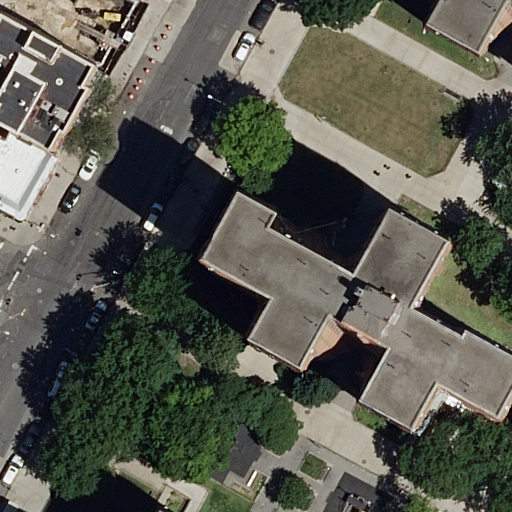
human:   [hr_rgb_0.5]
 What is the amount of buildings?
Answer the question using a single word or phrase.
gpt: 5

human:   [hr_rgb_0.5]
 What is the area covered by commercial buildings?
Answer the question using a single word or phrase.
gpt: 0m2

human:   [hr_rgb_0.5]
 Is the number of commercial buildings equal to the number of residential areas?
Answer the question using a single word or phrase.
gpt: no

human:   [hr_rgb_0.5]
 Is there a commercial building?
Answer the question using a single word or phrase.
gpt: no

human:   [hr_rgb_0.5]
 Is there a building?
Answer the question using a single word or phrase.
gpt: yes

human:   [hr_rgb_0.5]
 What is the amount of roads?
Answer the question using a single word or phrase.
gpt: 8

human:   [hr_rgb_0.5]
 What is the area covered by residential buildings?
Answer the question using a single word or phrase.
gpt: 2985m2

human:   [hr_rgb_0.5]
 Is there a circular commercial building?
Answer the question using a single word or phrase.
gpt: no

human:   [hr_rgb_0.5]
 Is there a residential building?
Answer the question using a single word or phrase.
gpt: yes

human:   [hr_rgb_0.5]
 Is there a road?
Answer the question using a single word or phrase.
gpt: yes

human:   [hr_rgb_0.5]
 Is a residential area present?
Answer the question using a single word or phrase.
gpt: yes

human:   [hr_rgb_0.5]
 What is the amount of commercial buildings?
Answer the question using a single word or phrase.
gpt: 0

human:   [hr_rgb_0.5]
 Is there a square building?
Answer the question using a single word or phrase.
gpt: no

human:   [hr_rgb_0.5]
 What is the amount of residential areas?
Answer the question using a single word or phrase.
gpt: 1

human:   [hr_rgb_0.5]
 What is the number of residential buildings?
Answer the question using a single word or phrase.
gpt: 5

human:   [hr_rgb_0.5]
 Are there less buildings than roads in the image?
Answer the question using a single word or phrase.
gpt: yes

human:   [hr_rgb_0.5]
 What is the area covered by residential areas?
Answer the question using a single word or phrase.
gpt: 10609m2

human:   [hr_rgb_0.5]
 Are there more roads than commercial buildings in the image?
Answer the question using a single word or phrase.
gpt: yes

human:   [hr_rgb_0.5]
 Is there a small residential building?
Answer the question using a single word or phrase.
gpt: no

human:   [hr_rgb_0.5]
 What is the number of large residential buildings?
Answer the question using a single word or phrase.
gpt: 2

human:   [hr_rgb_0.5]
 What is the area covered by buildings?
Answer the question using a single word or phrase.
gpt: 2985m2

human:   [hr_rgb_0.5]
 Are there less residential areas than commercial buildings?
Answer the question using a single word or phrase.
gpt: no

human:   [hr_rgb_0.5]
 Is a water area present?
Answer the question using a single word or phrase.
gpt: no

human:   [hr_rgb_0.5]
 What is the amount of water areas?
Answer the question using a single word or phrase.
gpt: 0

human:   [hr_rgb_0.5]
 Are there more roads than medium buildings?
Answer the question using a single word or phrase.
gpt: yes

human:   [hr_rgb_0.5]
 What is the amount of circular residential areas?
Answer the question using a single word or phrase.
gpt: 0

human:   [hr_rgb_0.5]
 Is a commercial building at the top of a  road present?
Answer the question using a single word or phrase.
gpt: no

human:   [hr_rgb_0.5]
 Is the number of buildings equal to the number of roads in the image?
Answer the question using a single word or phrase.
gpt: no

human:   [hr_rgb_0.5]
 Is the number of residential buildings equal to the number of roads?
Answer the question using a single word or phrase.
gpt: no

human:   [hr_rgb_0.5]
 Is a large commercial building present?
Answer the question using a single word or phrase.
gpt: no

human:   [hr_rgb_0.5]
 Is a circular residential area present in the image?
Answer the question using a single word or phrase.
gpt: no

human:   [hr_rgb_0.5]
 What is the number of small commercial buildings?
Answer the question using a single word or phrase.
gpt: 0

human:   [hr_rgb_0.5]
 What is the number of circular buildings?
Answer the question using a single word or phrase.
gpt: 0

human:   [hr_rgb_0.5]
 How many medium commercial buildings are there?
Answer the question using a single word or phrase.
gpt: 0

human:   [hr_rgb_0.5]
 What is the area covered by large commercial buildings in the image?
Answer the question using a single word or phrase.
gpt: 0m2

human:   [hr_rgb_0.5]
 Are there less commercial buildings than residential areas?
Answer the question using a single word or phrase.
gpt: yes

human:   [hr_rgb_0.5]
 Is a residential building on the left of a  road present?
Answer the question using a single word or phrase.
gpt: yes

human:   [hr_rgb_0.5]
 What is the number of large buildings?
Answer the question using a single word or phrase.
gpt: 2

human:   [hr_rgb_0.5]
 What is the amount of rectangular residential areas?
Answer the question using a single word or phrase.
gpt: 1

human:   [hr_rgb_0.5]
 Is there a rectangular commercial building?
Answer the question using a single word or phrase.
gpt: no

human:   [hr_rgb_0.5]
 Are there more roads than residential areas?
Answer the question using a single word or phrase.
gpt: yes

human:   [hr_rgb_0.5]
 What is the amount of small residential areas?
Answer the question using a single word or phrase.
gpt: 0

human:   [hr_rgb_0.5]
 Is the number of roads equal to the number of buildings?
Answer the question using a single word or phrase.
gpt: no

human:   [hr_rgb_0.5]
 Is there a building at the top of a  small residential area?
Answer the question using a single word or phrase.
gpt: no

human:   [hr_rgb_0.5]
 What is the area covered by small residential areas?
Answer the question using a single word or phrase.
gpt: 0m2

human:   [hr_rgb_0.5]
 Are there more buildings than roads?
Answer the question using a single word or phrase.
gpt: no

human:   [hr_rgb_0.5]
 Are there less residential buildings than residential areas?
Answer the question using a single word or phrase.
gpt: no

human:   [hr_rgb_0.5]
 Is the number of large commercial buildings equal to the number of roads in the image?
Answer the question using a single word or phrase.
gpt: no

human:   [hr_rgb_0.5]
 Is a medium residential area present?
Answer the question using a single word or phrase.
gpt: no

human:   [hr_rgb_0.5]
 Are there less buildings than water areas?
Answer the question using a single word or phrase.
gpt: no

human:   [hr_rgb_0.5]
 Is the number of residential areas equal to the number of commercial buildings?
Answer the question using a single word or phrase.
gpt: no

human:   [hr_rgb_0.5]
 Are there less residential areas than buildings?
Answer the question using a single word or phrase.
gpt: yes

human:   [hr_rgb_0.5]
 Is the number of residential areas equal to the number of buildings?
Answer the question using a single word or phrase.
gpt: no

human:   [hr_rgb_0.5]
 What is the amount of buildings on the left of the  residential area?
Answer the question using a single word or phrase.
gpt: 5

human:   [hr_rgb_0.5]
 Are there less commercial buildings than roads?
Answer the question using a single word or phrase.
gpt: yes

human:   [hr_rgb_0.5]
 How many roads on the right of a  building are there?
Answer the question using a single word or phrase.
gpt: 5

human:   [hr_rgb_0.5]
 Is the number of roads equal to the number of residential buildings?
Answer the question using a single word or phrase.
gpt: no

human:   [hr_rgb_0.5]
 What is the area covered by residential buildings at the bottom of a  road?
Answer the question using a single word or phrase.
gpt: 2556m2

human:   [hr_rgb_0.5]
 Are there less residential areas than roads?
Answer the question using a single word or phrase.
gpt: yes

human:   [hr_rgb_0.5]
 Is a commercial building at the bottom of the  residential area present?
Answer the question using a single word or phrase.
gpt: no

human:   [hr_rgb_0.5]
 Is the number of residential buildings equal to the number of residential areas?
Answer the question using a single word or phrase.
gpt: no

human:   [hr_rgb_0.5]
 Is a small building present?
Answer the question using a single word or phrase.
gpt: no

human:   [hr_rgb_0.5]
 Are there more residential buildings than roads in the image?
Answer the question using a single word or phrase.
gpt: no

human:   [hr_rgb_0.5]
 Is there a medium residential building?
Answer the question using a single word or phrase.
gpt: yes